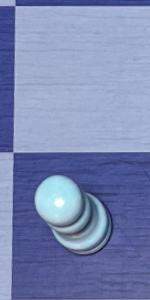
Label: Pawn_White